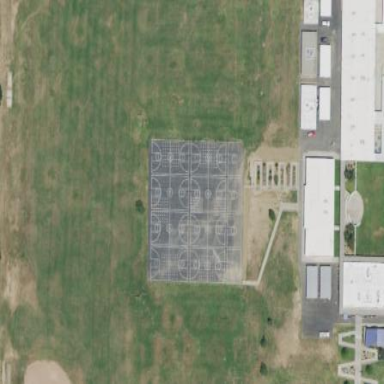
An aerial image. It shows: Basketball court located in leisure land pitch.